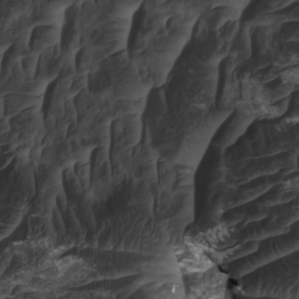
Label: non_frost